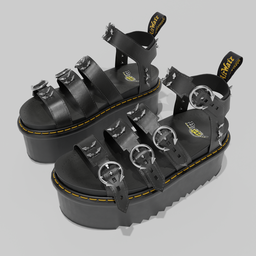
Label: people